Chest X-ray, AP view. Patient: 54 years old, sex M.
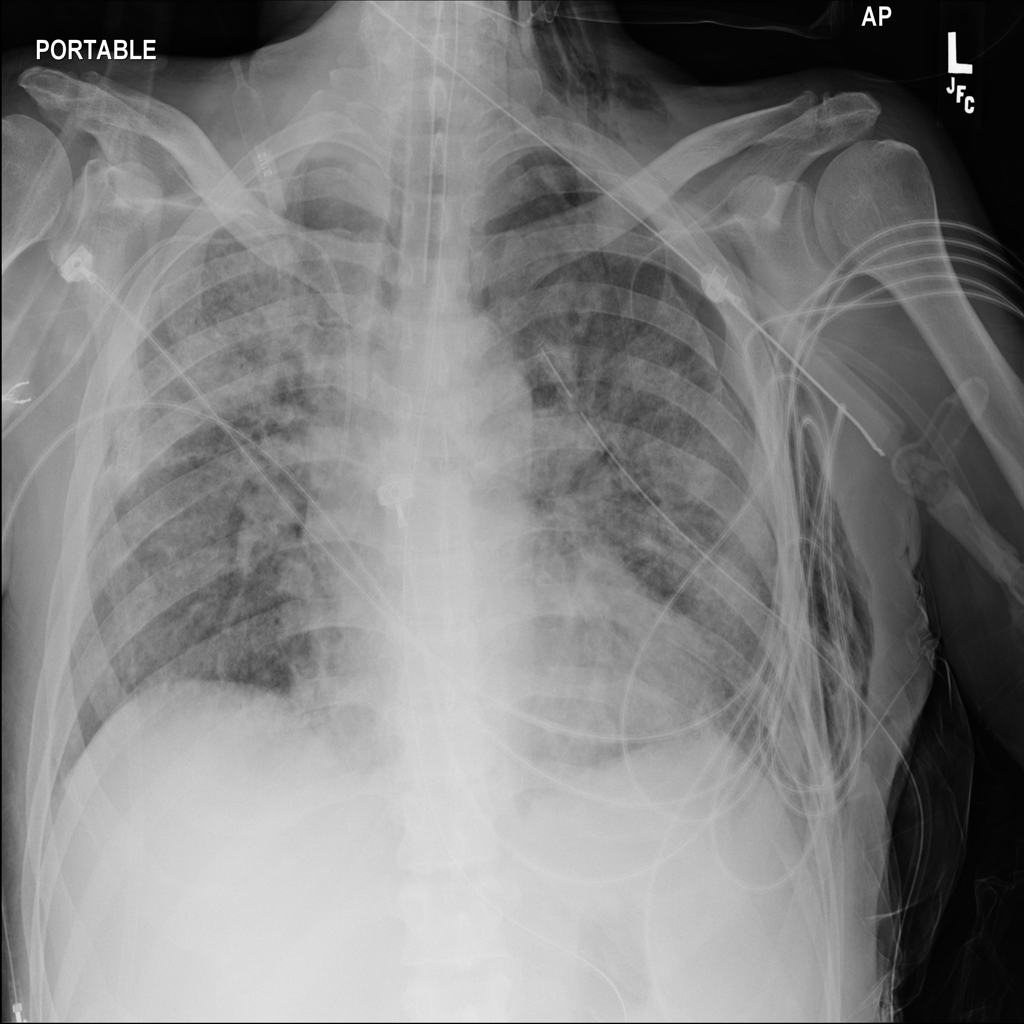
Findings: Emphysema, Pneumothorax